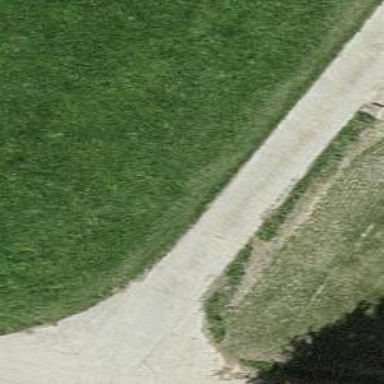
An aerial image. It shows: Track with grade 2 tracktype.